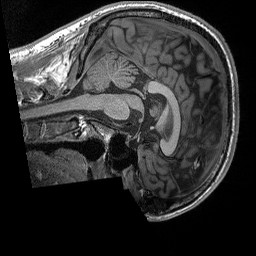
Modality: T1w
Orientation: sagittal
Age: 25
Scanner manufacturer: siemens
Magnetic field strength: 3 T
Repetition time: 2.3 s
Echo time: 0.00296 s